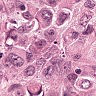
Metastatic tissue present: yes